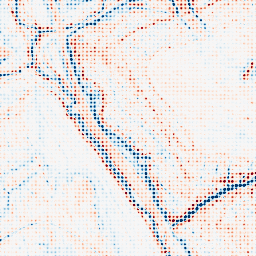
Category: edge_preserving
Decomposition family: anisotropic_diffusion
Decomposition parameters: iterations: 20
kappa: 100
gamma: 0.2
Upsampling method: sinc_hamming
Upsampling parameters: scale: 8
kernel_size: 4
Upsampling scale: 8